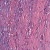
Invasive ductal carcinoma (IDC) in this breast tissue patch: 0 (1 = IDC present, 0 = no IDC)